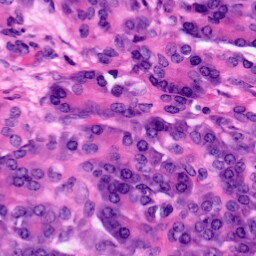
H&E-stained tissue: Pancreatic